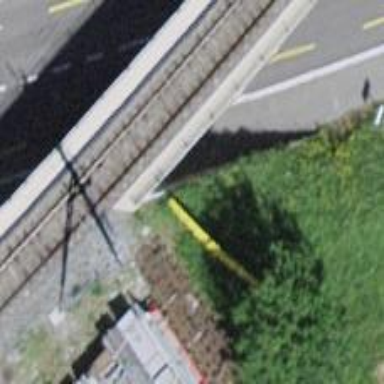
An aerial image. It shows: Retaining wall.